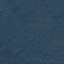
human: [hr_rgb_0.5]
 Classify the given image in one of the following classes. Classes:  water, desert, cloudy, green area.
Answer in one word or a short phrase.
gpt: green area